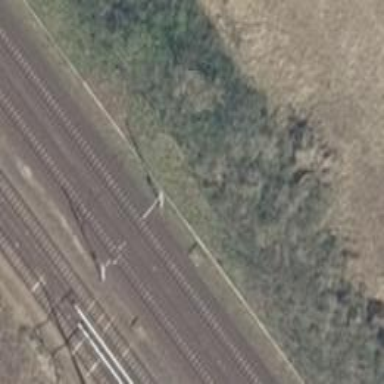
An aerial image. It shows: Milestone along the railway track with catenary mast.